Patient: sex M, age 43
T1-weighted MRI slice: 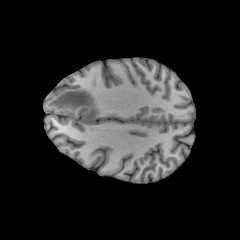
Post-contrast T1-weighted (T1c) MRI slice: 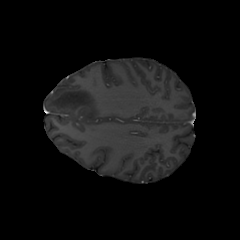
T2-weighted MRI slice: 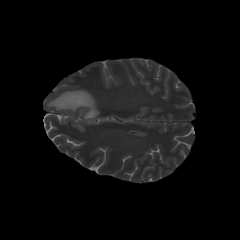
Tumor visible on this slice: yes
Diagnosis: Glioblastoma, IDH-wildtype
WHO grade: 4